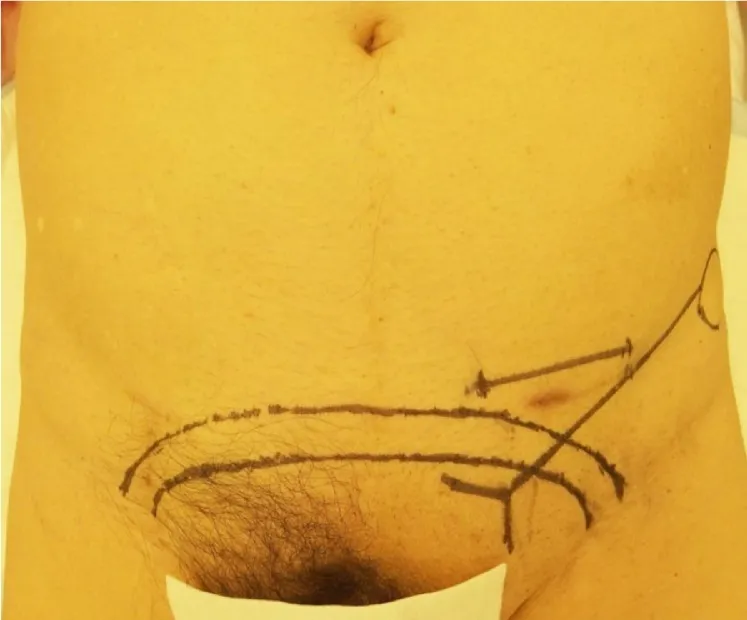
Case 1. The location of the subcutaneous femoro-femoral arterial bypass graft and a planned incision line were marked on the skin.
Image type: medical_photograph (other_medical_photograph)